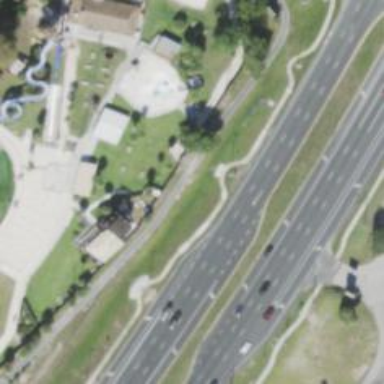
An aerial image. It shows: Footway along the road.